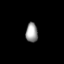
Tissue: lung
Cell type: Endothelial cells
Senescence score: 0.6572
Nuclear area (px): 228
Mean DAPI intensity: 154.395